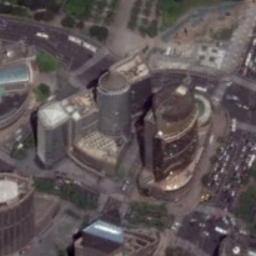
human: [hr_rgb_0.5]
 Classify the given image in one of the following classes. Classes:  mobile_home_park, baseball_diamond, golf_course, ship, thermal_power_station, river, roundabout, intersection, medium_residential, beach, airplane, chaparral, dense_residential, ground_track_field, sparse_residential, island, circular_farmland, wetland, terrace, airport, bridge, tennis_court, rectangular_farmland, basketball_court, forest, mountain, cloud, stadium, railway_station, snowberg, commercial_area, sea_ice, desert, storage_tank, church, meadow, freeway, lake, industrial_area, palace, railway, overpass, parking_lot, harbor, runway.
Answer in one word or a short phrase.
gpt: commercial_area